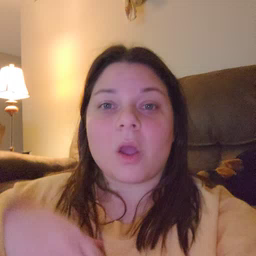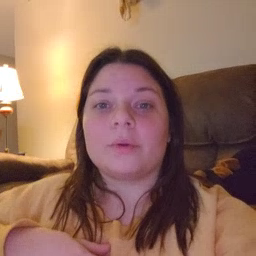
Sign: loud